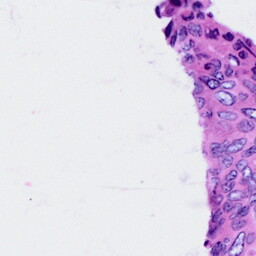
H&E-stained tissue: Cervix